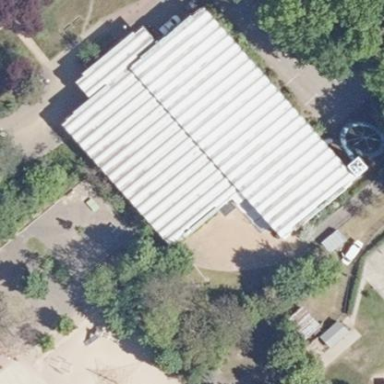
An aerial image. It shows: Building that is part of sports center dedicated to swimming activities.